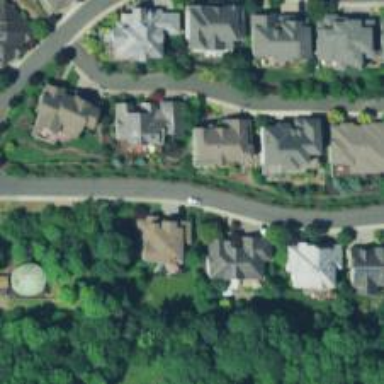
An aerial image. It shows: Residential road with sidewalk on the left side.